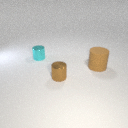
small brown metal cylinder to the right of small cyan metal cylinder